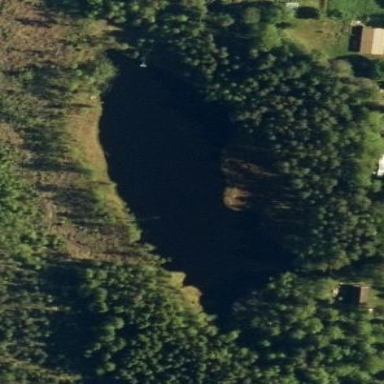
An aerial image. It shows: Lake with natural water.